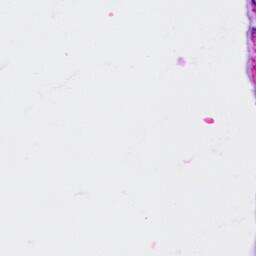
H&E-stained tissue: Ovarian